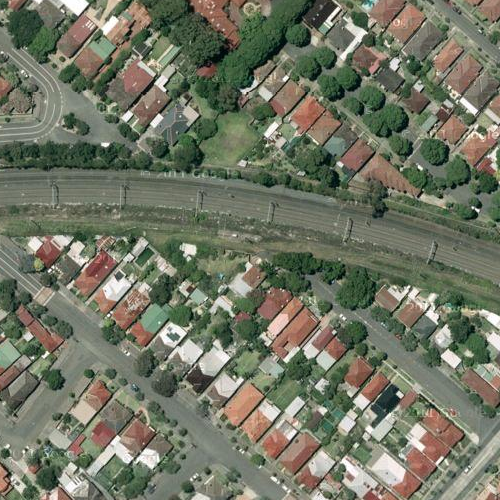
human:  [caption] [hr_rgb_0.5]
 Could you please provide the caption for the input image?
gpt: A residential area with a railway go through and a road go over the railway .

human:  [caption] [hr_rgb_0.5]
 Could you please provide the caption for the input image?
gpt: A residential area with many houses arranged in lines and separated by a railway .

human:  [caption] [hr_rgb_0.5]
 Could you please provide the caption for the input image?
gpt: A residential area with houses arranged neatly and a railway go through this area .

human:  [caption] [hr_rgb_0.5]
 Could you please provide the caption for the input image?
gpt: Many houses arranged neatly and separated by a railway .

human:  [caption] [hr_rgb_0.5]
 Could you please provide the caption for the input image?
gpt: A dense residential area with a railway go through and a road go over the railway .